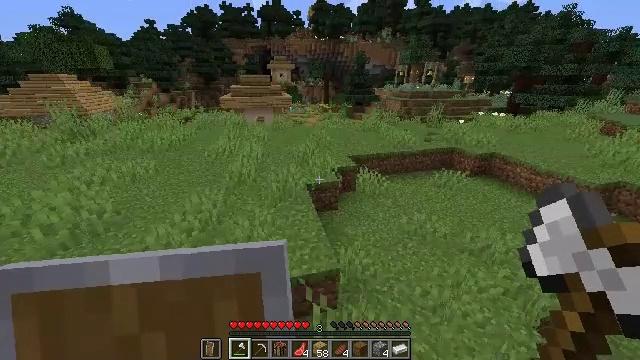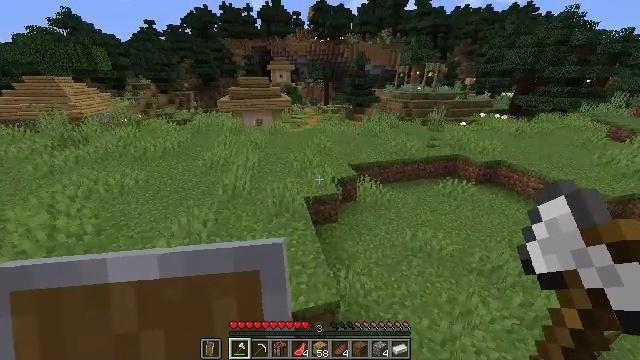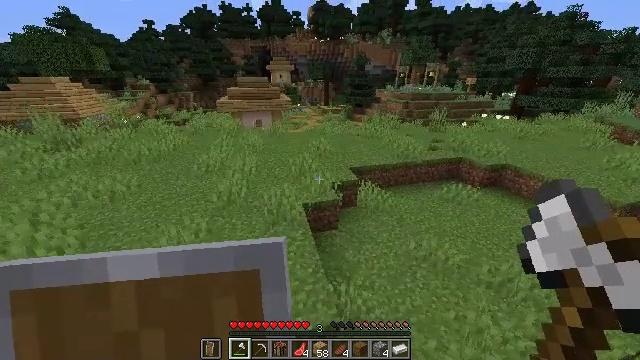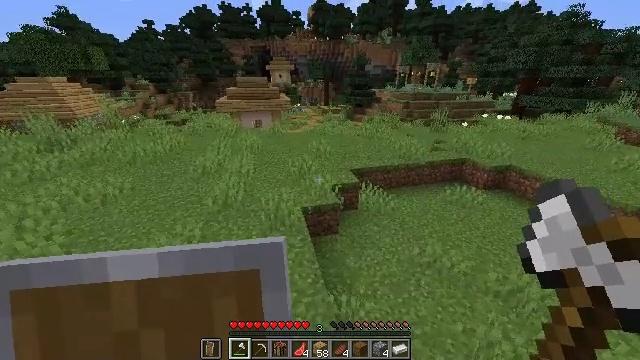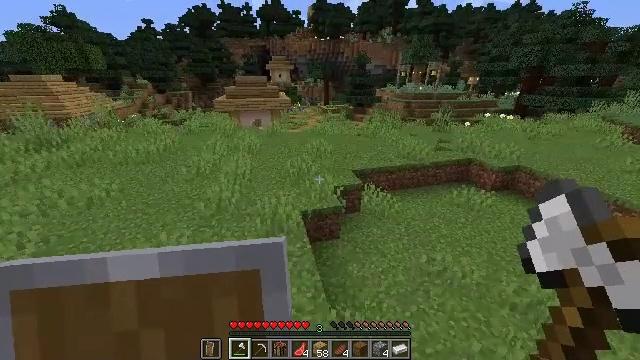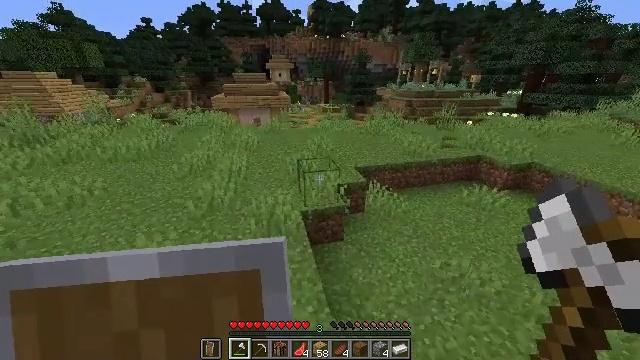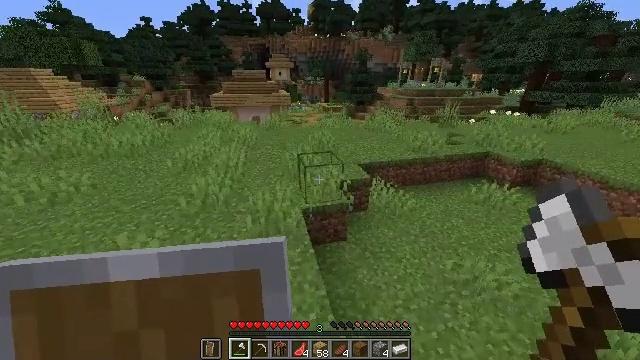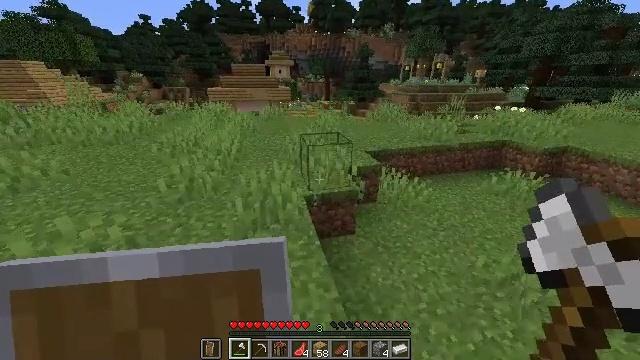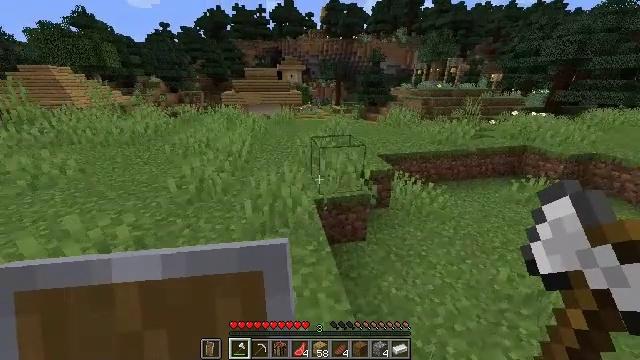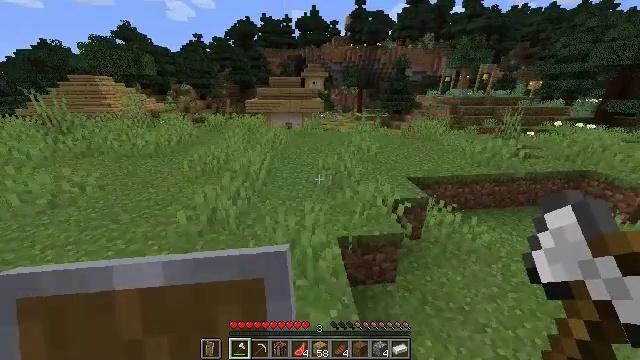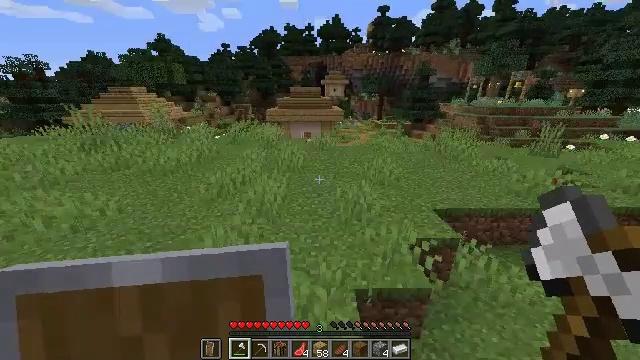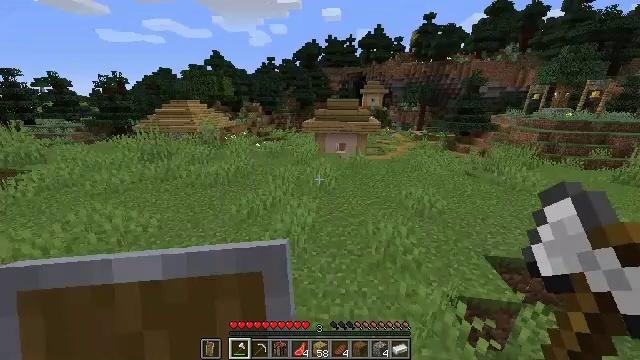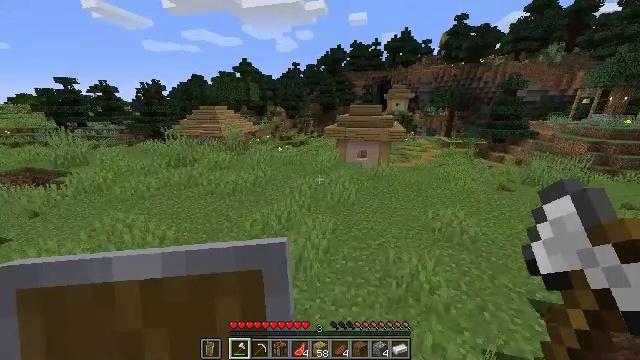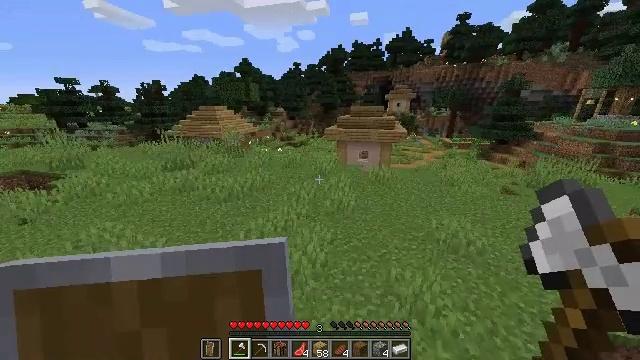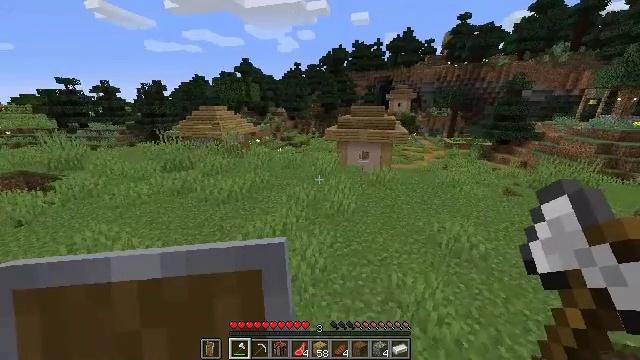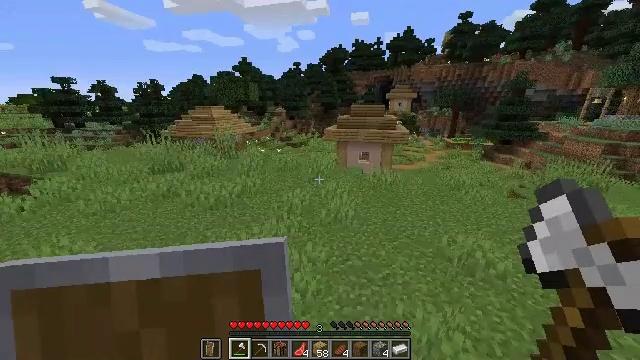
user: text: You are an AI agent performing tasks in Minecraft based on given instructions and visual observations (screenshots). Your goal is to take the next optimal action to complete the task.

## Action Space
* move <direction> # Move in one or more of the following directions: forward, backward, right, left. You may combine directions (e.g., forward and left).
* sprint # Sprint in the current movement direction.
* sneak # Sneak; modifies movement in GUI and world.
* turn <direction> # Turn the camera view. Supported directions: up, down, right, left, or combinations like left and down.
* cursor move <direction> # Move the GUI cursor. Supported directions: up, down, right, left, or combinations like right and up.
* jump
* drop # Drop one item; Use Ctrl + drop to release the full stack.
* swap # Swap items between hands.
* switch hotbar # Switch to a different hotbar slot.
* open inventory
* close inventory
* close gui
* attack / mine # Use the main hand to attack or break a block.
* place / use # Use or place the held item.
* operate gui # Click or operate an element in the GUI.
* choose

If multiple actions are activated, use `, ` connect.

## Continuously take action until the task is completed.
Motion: motion action
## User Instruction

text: Gather the composter from your farm.
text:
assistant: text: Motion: move forward, sprint, jump
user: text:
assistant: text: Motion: move forward, sprint, jump
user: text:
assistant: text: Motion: move forward and move left, sprint, jump
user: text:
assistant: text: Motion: move forward and move left, sprint, jump
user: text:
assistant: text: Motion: move forward and move left, sprint, jump
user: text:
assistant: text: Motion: move forward and move left, sprint, jump
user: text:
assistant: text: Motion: move forward and move left, sprint, jump
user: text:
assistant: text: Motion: move forward and move left, sprint, turn left and up, jump
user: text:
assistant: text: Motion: move forward, sprint, turn left and up, jump
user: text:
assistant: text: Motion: move forward, sprint, turn left and up, jump
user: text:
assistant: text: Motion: move forward, sprint, turn left and up, jump
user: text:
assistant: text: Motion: move forward, sprint, turn left, jump
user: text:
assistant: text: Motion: move forward, sprint, jump
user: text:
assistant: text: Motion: move forward, sprint, jump
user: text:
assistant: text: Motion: move forward, sprint, jump
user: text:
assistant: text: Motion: move forward, sprint, jump
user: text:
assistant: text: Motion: move forward, sprint, jump
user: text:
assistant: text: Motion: move forward, sprint, jump
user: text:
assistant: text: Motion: move forward, sprint, turn left, jump
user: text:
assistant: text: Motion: move forward, sprint, turn left, jump
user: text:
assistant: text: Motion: move forward, sprint, jump
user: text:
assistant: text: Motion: move forward, sprint, jump
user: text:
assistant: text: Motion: move forward, sprint, jump
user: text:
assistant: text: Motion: move forward, sprint, jump
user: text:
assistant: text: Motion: move forward, sprint, turn right, jump
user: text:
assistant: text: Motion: move forward, sprint, turn right and down, jump
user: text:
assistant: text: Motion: move forward, sprint, turn right, jump
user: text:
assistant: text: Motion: move forward and move left, sprint, turn right, jump
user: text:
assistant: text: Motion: move forward and move left, sprint, turn right, jump
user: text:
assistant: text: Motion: move forward and move left, sprint, jump